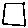
Label: square